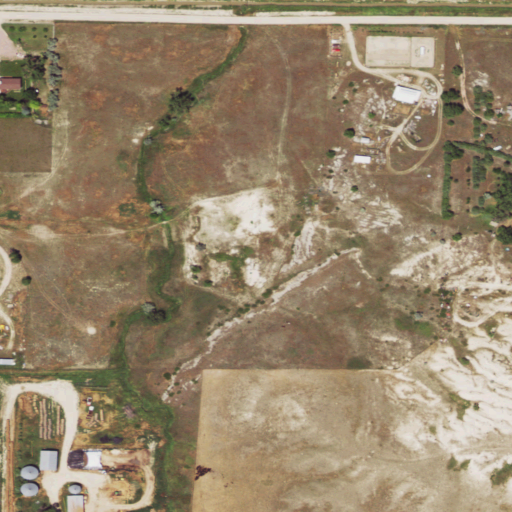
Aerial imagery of valley in Wyoming named Grant Draw containing grassland, shrub, low intensity development, cultivated crops, open development, medium intensity development, and woody wetlands